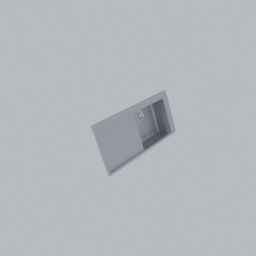
Label: appliances